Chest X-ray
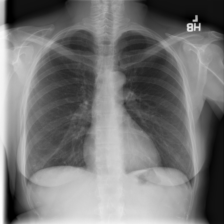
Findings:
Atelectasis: positive
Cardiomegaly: negative
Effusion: negative
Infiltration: negative
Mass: negative
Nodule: negative
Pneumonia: negative
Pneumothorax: negative
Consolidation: negative
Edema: negative
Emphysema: negative
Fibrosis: negative
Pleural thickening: negative
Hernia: negative